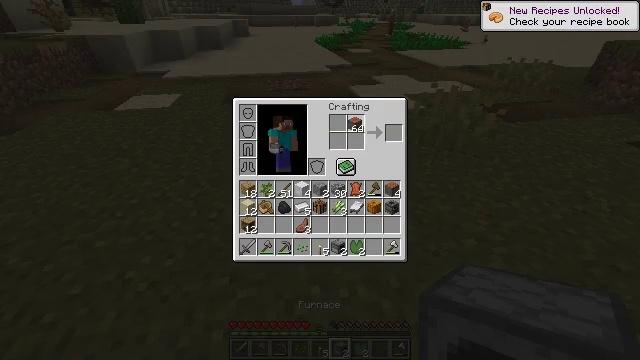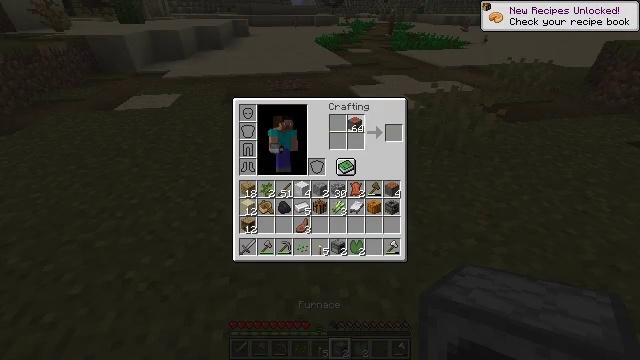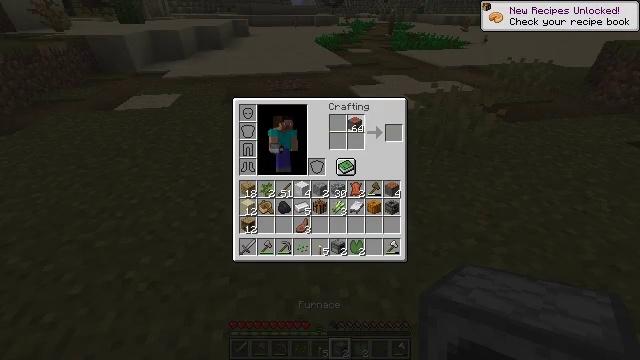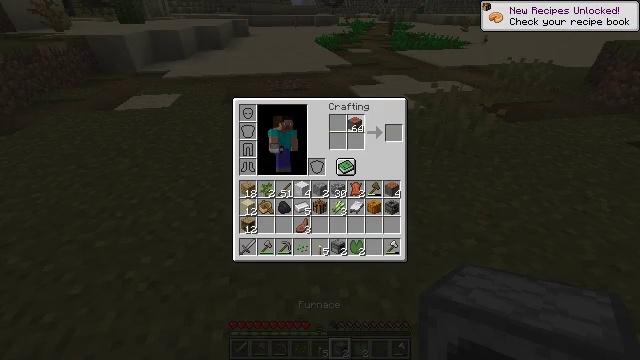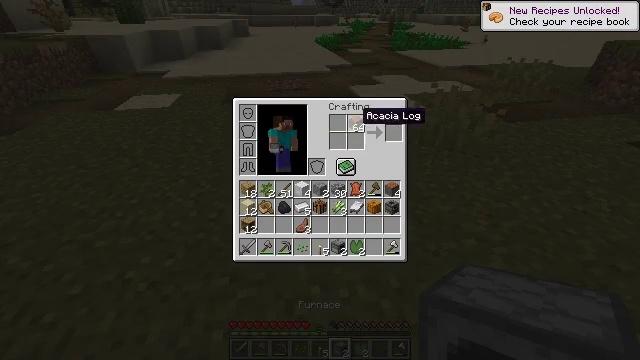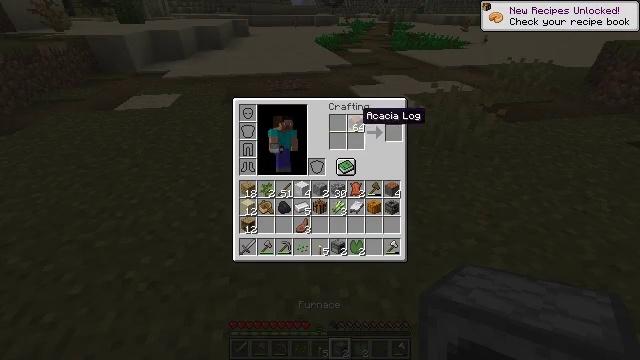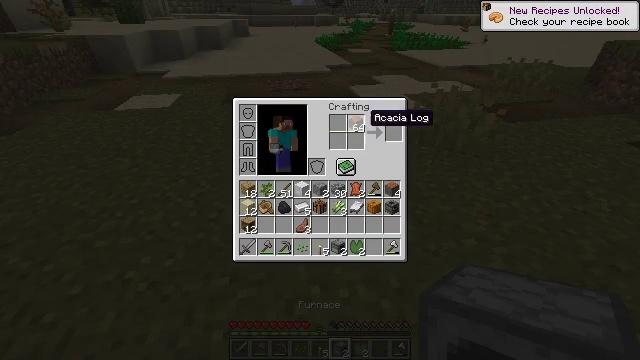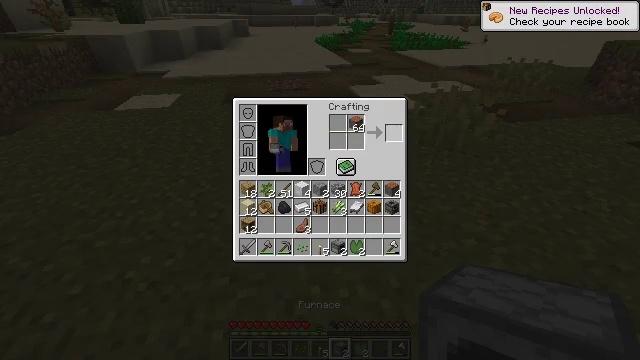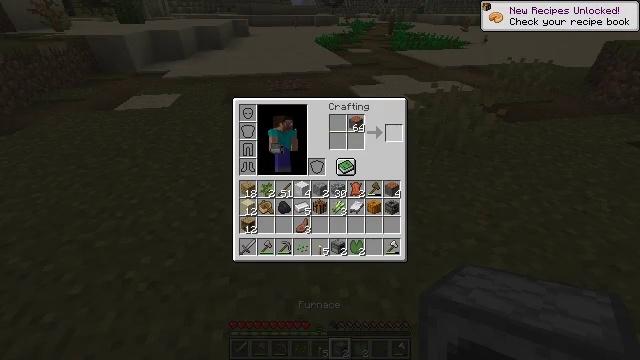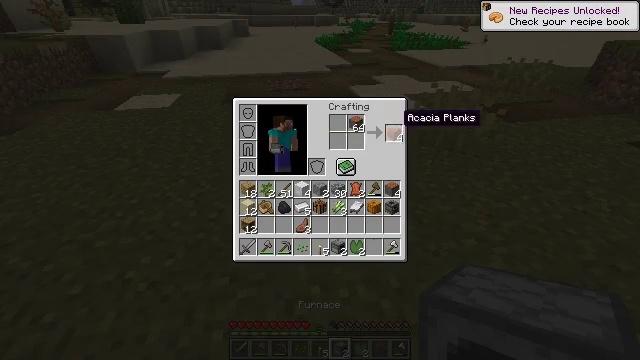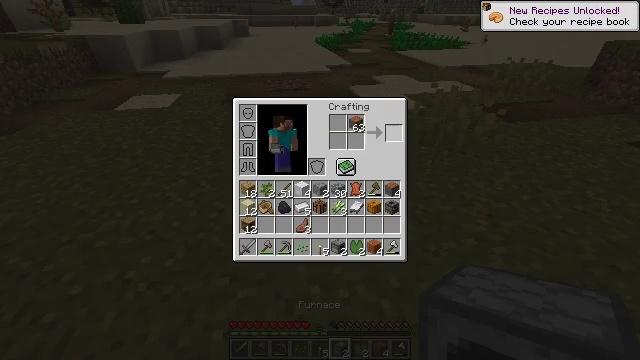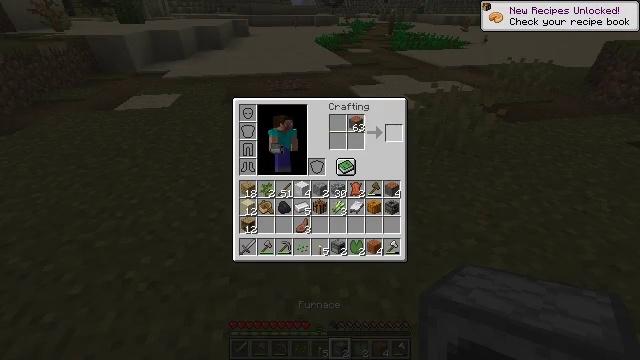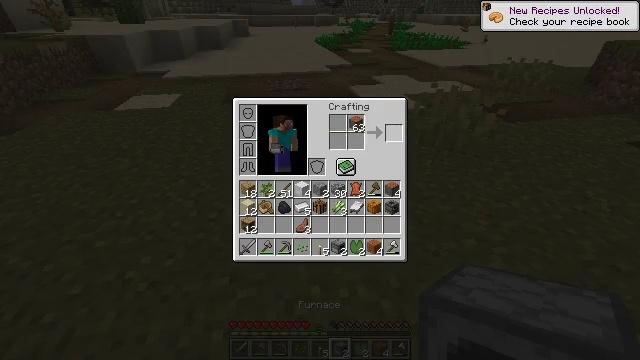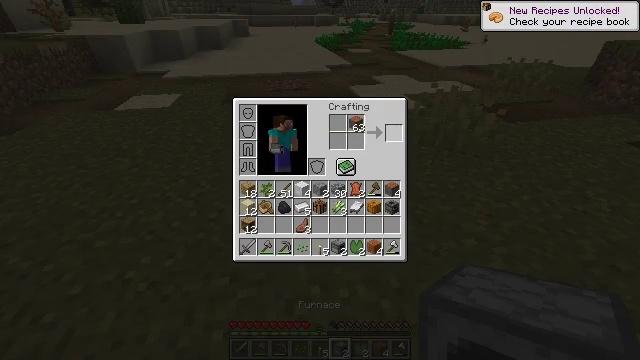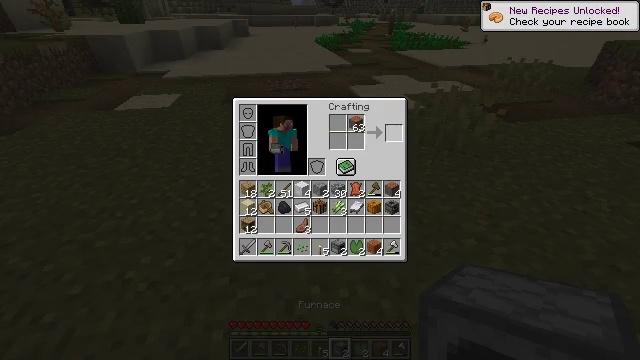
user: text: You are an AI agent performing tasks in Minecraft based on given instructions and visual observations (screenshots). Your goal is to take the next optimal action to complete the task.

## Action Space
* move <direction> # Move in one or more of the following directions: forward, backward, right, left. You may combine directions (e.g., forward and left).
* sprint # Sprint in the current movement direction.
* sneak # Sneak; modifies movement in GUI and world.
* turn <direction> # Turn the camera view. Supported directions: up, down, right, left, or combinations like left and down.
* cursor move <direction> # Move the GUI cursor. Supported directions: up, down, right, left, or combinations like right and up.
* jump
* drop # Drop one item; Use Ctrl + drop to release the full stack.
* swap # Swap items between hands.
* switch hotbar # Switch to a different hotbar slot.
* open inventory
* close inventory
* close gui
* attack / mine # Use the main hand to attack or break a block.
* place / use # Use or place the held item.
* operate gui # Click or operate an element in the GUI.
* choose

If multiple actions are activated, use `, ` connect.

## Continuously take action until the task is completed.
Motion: motion action
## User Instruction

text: Convert acacia wood to acacia planks.
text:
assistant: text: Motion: operate gui
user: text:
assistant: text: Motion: operate gui
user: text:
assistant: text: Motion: operate gui
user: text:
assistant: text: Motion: no_op
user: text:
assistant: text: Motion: no_op
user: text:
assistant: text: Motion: cursor move right
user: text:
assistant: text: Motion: sneak, cursor move right
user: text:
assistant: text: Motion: sneak, cursor move right
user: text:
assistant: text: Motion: sneak
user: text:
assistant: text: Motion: sneak, operate gui
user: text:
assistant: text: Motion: sneak, operate gui
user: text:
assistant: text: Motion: sneak, operate gui
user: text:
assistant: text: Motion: sneak
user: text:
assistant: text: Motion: sneak
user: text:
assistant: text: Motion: sneak